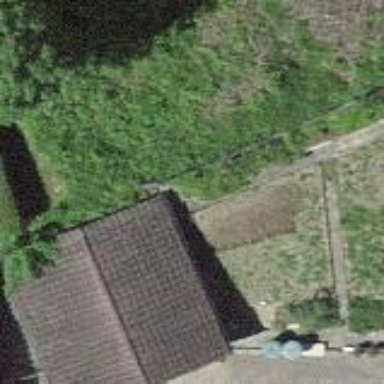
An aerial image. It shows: Garage.